Current action and preconditions to check: trajectory_clear

Your task: For each precondition in the list above, predict whether it will hold at this action.

Consider the current scene as observed from the mobile robot's camera, and analyze the predicted future states of all dynamic agents (e.g., people, animals, vehicles, or any moving entities) within the NEXT SECOND.

IMPORTANT: Only answer "very likely" if you are absolutely certain—based on strong, clear evidence—that a dynamic agent will violate the precondition in the predicted future state. Do NOT answer "very likely" for unlikely, ambiguous, or low-probability risks.

Ask yourself for each precondition: Is there a high probability, with clear and convincing evidence, that the predicted future states of any dynamic agent will interfere with the predicted future state of the currently executing action within the NEXT SECOND, causing that precondition to fail?

Assess the risk level based on these predictions. Use "likely" or "very likely" if motions create a clear risk of interference.

Use "neutral" or "improbable" if agents are nearby but their predicted paths are clearly diverging or non-conflicting.

Failure Risk Categories: "very improbable", "improbable", "neutral", "likely", "very likely"

Answer Format: Output ONLY the probability_of_failure value from these categories: "very improbable", "improbable", "neutral", "likely", "very likely"

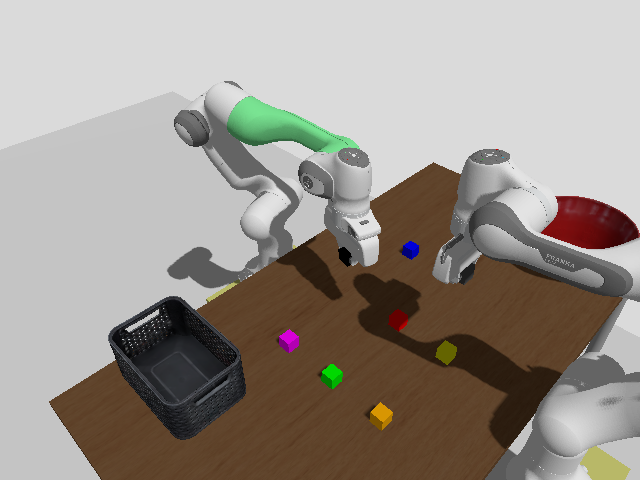

Answer: improbable